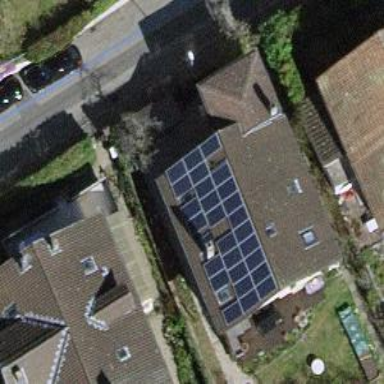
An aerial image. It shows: Solar power generator with photovoltaic panels.